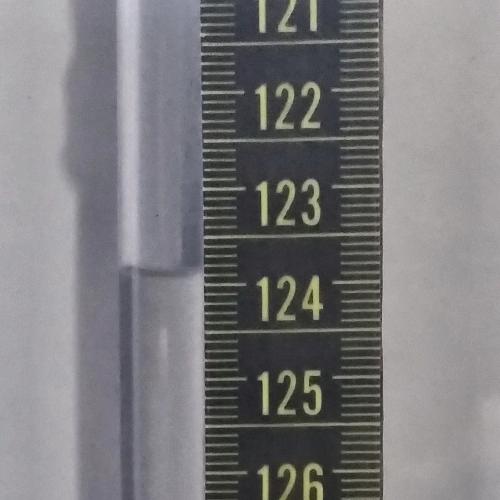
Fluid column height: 123.9 cm